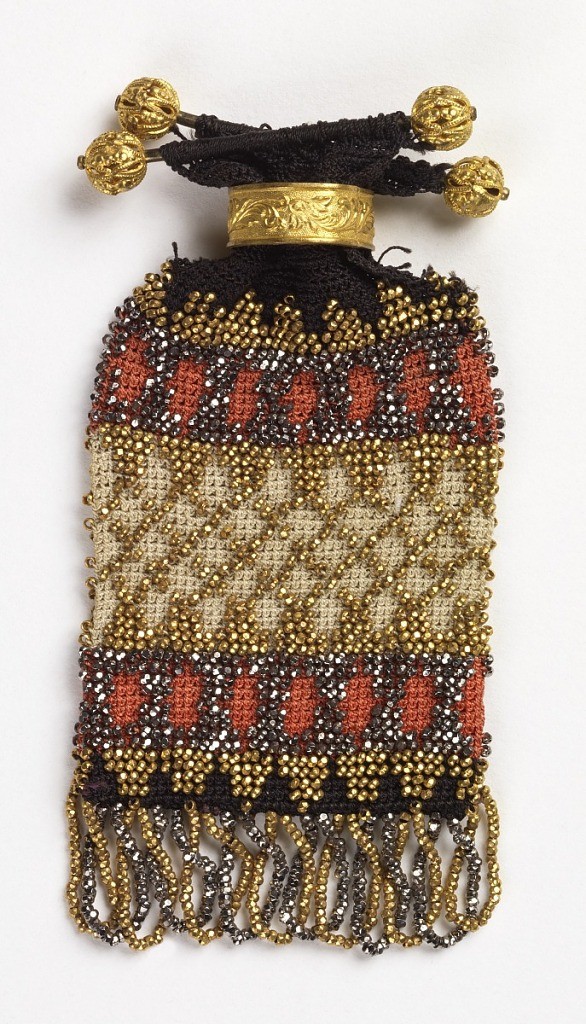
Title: Purse
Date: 1830–60
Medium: silk, metal beads Technique: beaded crochet
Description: Small flat bag of crocheted silk attached at the top to two gold bars with filligree balls at the ends, with a gold sliding ring. The design is composed of horizontal bands of geometric design in black, orange and off-white with gold-colored and cut steel beads. Looped beaded fringe at bottom alternates strings of cut steel with gold-colored beads.